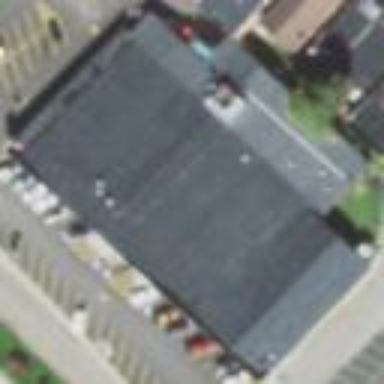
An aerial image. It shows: Supermarket located in building.